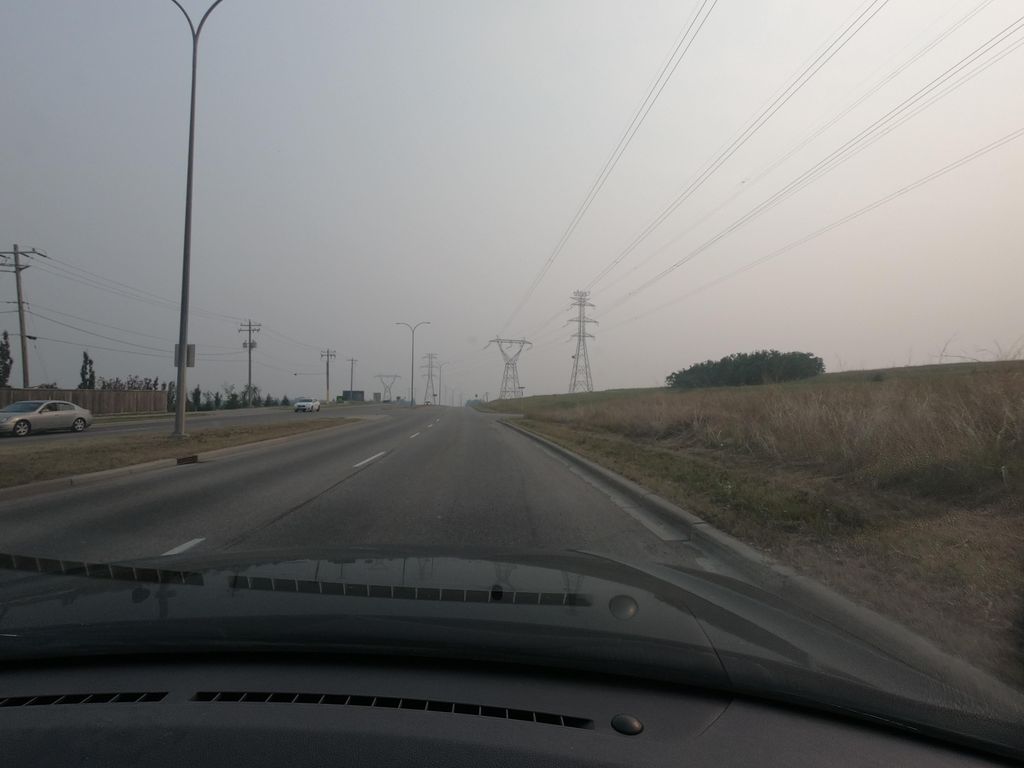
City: calgary